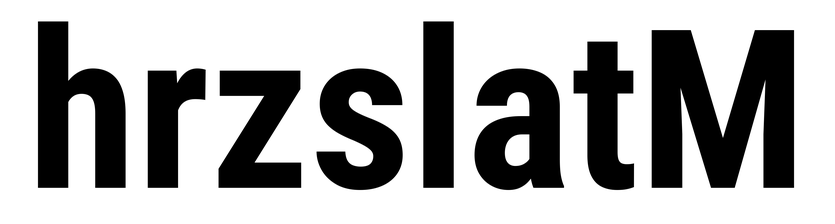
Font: Roboto_Condensed_Bold